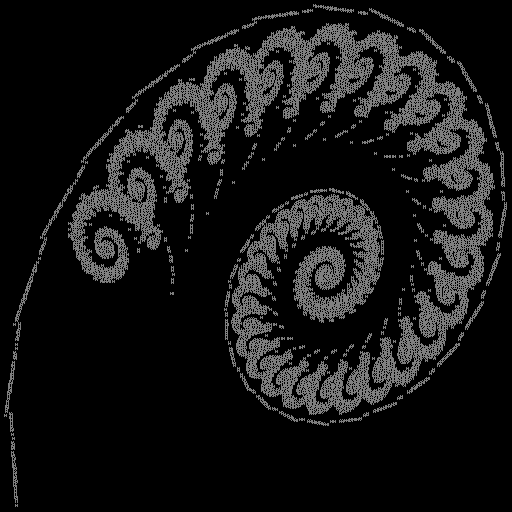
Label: sunflower